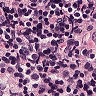
Metastatic tissue present: no